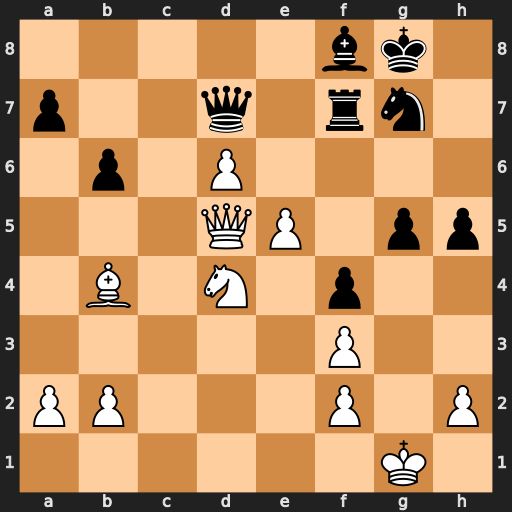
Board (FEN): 5bk1/p2q1rn1/1p1P4/3QP1pp/1B1N1p2/5P2/PP3P1P/6K1
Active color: w
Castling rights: -
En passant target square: -
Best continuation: e6 Nxe6 Nxe6